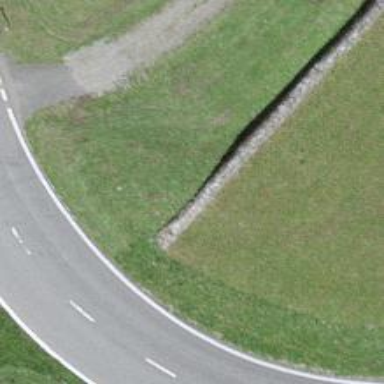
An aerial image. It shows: Dry stone wall barrier.